Aerial crown-view tile of a tropical tree (Barro Colorado Island, Panama), acquired 20250915:
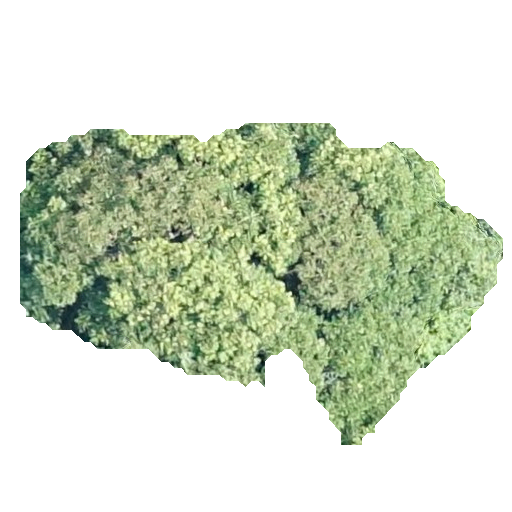
Species: Dipteryx oleifera
GBIF accepted scientific name: Dipteryx oleifera
Crown area: 148.063 m²